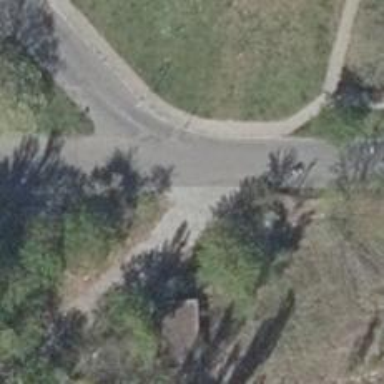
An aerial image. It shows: Footway.